Field crop: maize
Growth stage: 2
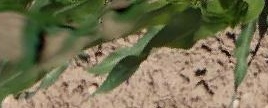
Species: maize